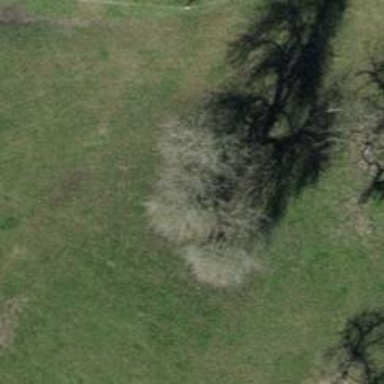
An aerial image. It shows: Beautiful tree in nature.